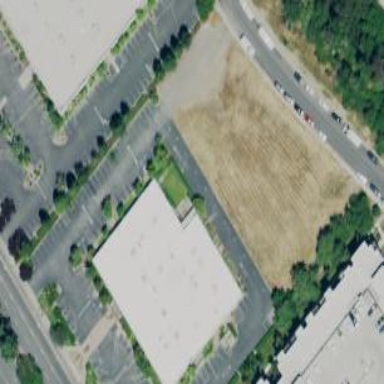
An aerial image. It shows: Commercial building.